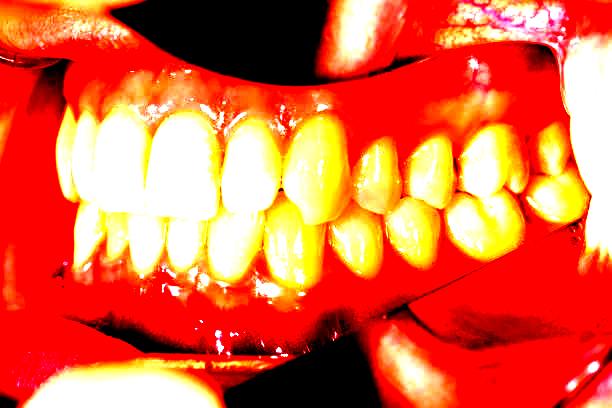
Condition: Gingivitis